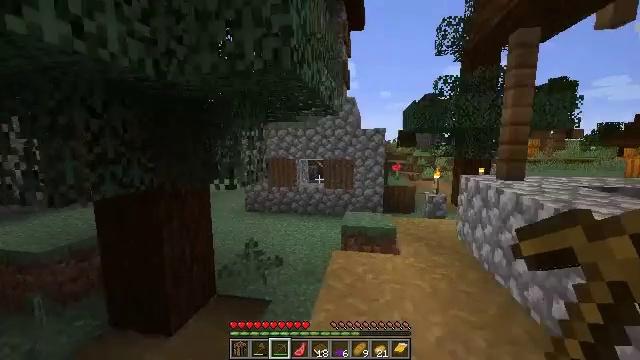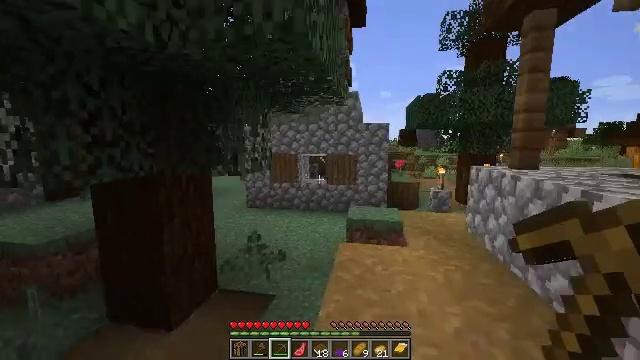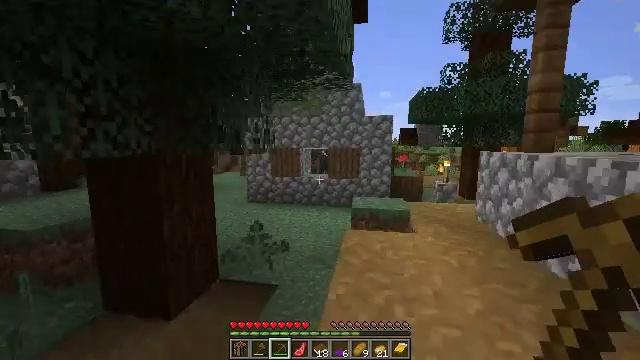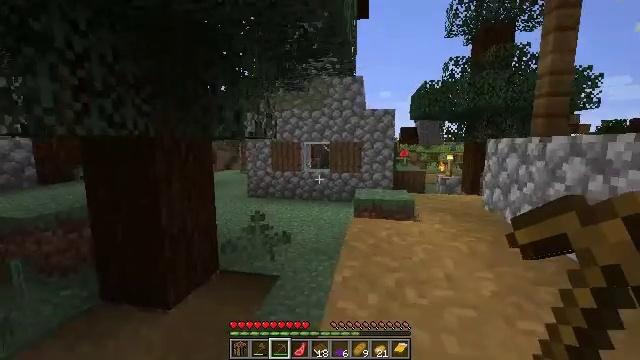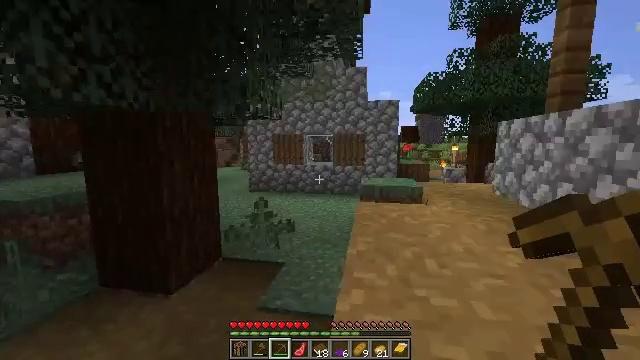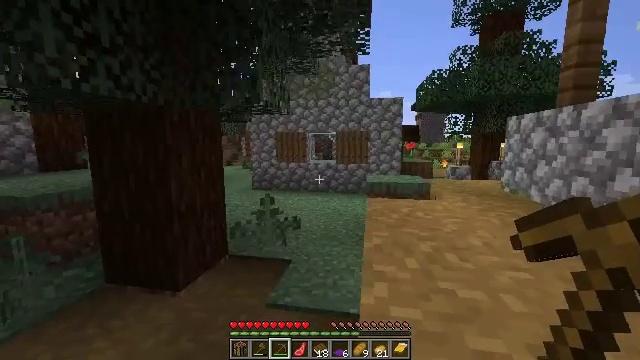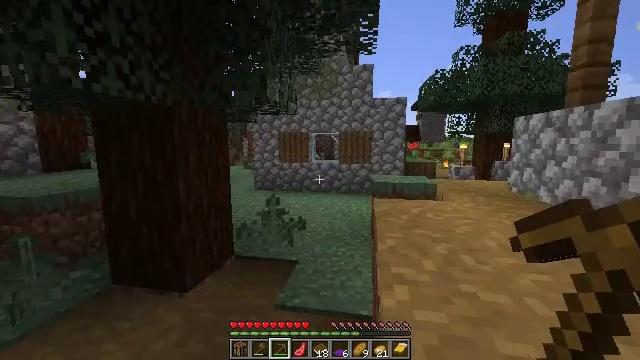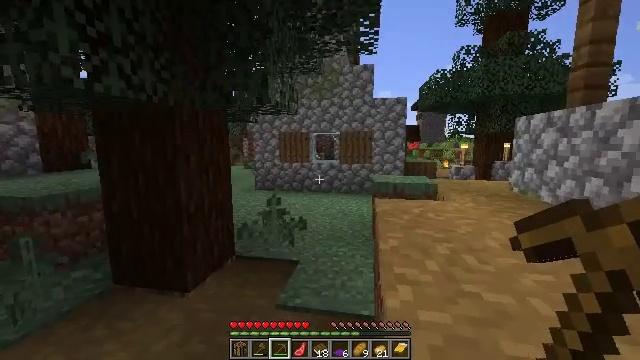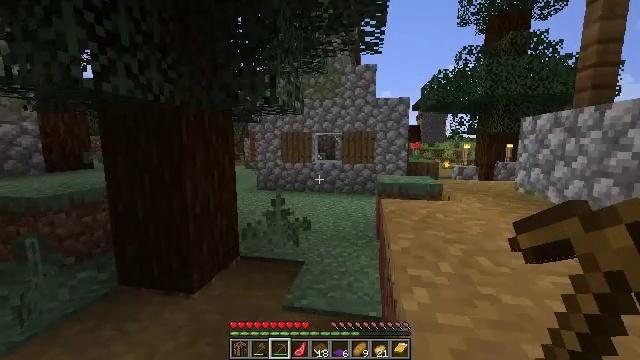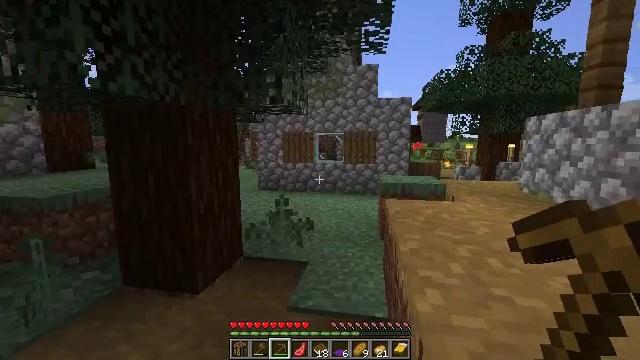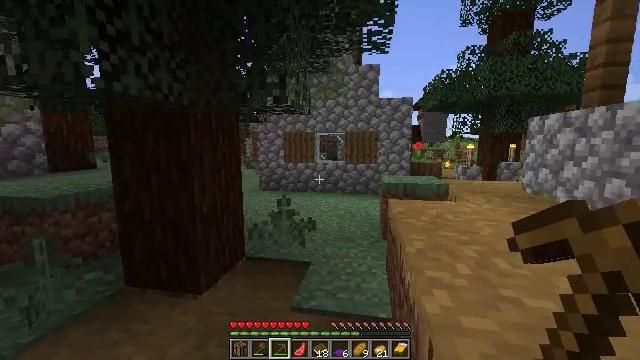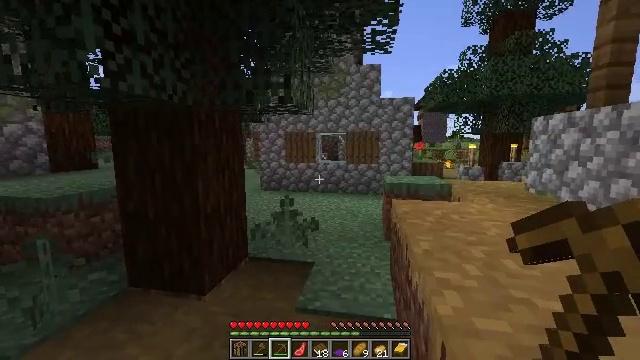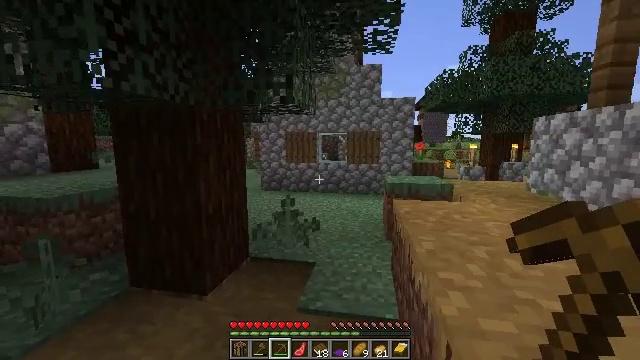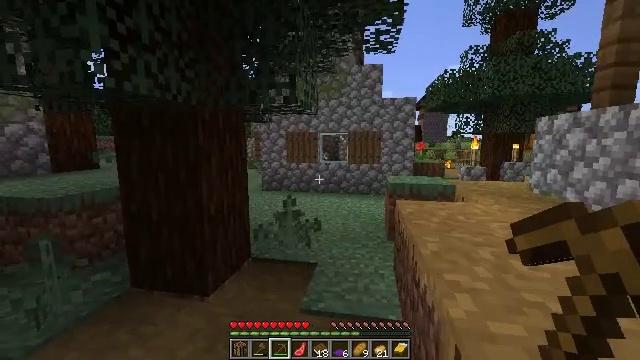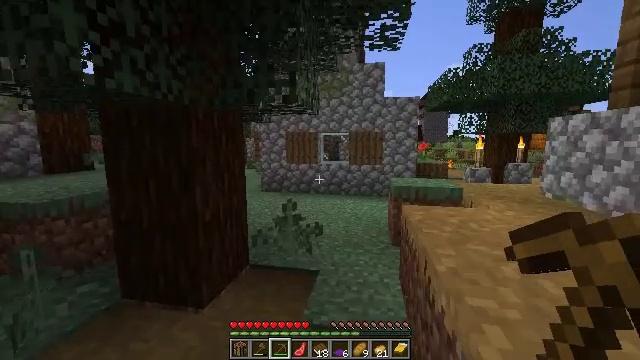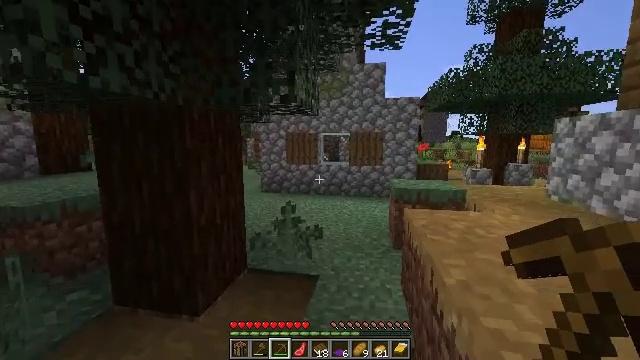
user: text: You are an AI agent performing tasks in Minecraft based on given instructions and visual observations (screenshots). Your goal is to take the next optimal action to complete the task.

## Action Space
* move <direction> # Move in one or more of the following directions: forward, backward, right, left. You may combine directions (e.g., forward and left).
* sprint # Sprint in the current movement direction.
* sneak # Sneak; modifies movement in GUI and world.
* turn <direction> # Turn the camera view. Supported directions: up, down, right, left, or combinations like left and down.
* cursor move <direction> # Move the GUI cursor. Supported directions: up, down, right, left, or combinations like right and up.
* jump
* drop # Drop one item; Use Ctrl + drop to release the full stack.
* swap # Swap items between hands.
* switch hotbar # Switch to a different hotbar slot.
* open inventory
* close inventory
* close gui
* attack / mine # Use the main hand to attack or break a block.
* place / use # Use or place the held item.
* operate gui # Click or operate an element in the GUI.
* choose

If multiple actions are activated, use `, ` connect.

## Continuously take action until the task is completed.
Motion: motion action
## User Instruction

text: Pick up the purple carpet from the ground.
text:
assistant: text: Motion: move forward
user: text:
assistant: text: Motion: move forward
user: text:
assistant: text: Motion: move forward
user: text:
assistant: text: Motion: move forward
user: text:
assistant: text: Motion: move forward
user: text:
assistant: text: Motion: move forward
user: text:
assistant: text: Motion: move forward
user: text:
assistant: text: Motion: move forward
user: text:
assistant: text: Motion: move forward
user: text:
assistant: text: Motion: move forward
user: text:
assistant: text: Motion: move forward
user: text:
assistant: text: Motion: move forward
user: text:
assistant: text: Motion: move forward, sprint
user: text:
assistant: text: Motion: move forward, sprint
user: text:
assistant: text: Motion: move forward, sprint
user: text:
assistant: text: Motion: move forward, sprint
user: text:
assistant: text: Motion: move forward, turn right and up
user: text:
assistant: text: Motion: move forward, turn right and up
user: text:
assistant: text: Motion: move forward
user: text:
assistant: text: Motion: move forward
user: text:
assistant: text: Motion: move forward
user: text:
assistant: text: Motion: move forward
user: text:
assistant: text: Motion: move forward
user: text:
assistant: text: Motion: move forward
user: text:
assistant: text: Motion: move forward
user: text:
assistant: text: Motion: move forward
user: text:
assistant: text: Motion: move forward
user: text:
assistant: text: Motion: move forward
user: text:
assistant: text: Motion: move forward
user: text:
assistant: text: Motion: move forward